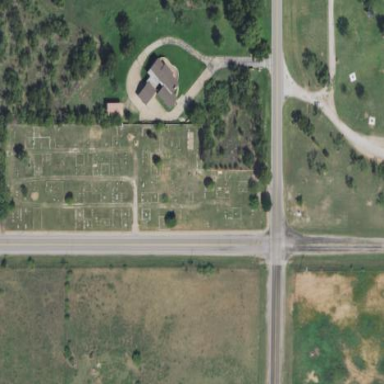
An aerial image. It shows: Cemetery.